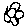
Label: flower